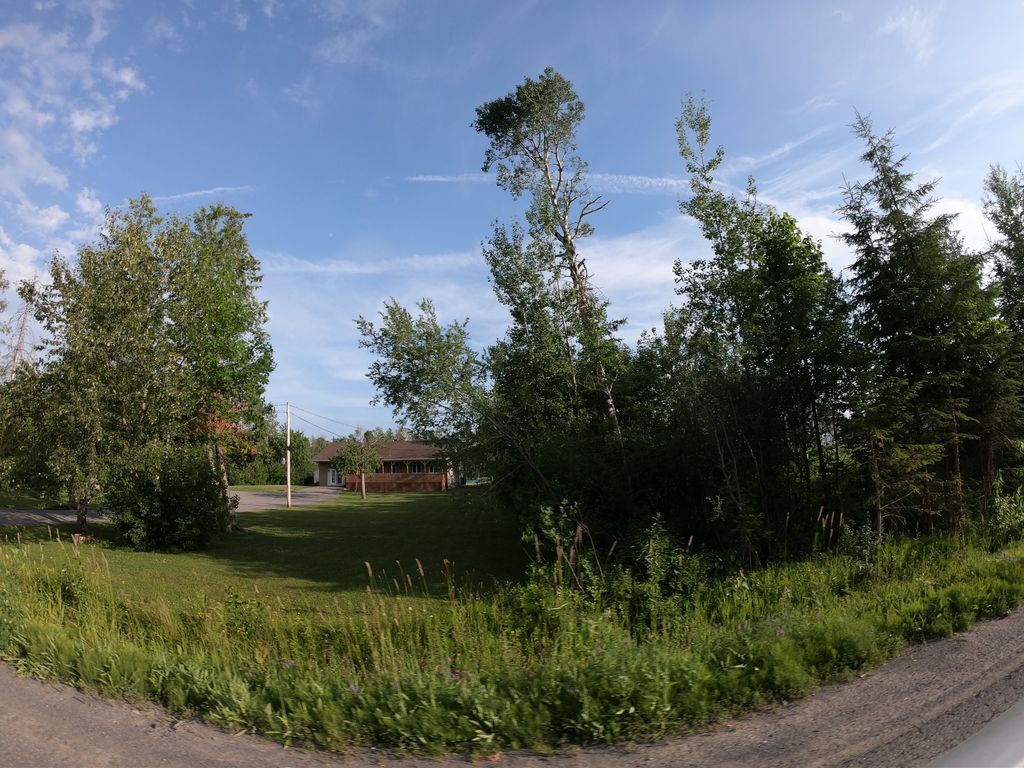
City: ottawa-gatineau